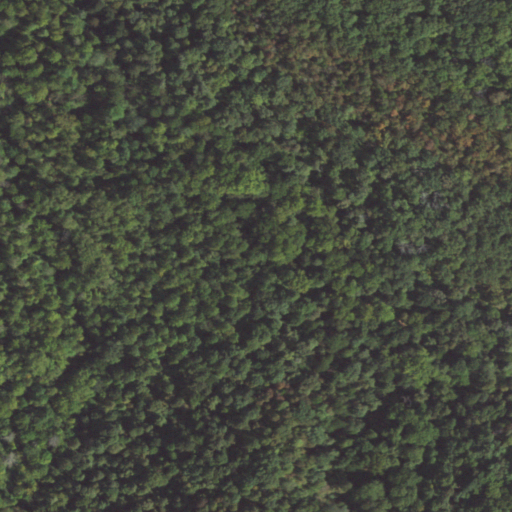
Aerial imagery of valley in Illinois named Buckhart Hollow containing deciduous forest and woody wetlands